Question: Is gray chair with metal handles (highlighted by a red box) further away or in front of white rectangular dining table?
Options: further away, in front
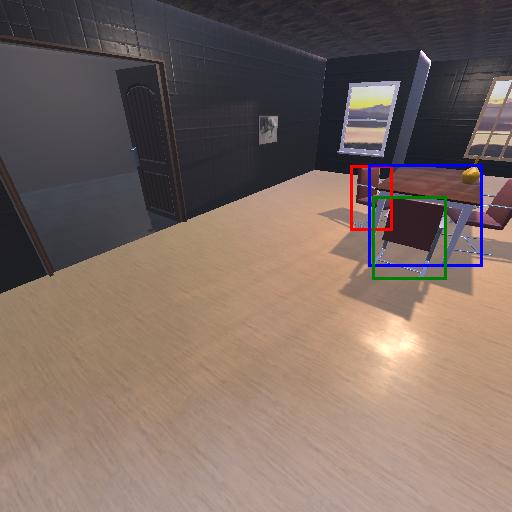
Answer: further away